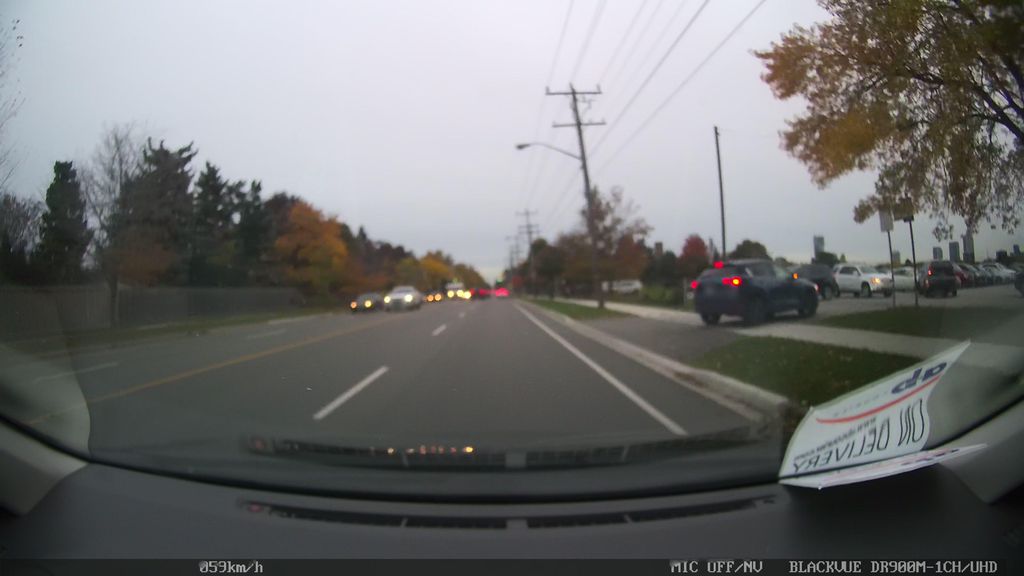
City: toronto